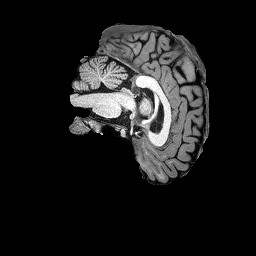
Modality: T1w
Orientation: sagittal
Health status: ill